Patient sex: F
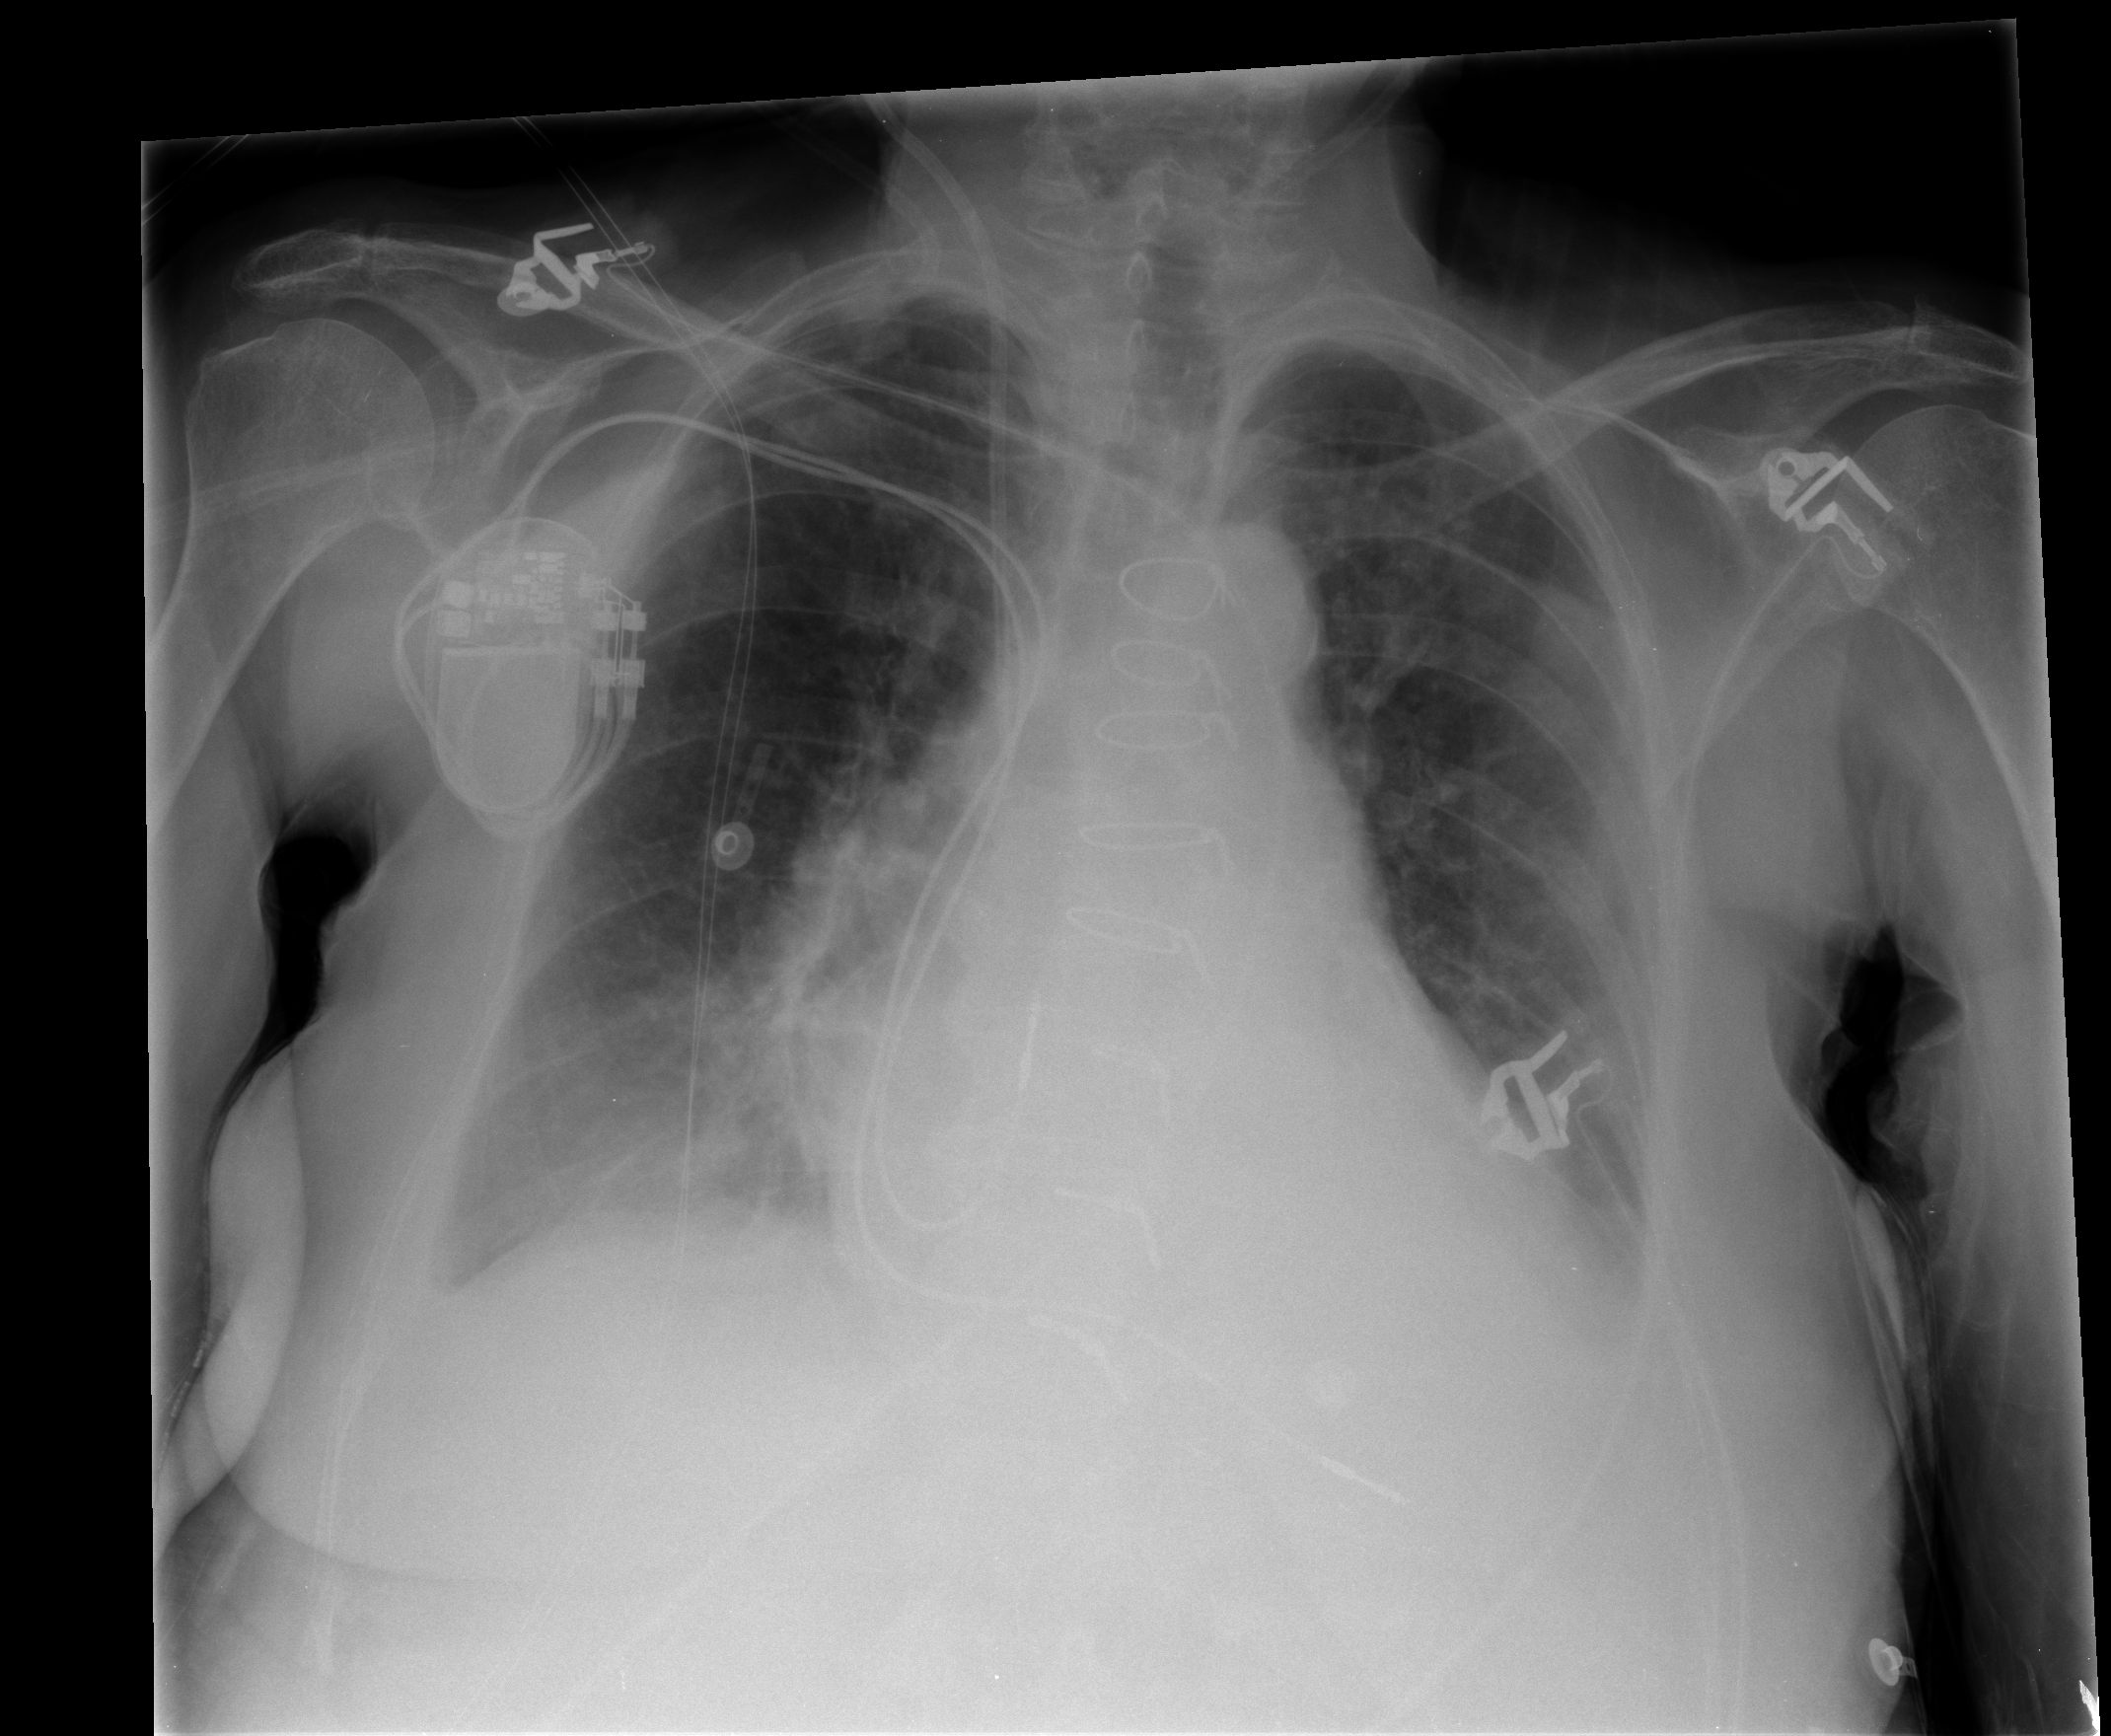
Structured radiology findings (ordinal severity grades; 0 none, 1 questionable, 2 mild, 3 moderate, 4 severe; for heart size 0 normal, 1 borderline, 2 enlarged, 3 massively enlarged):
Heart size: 2
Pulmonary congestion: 2
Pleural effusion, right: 1
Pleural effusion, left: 2
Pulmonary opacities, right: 2
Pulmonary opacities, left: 0
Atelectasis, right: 2
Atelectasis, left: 2